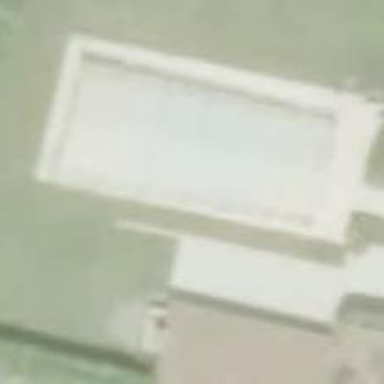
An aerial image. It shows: Swimming pool located in leisure land.